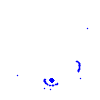
Particle: electron